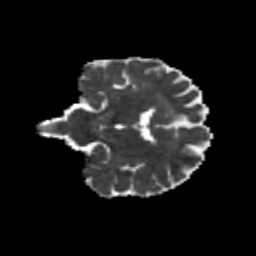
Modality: MD
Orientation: coronal
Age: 58
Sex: male
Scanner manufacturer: siemens
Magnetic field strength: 3 T
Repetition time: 8.6 s
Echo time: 0.095 s